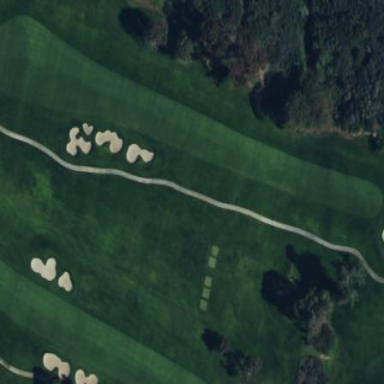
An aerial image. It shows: Golf fairway surrounded by grass.